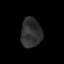
Tissue: skin
Cell type: Epithelial cells
Senescence score: 0.2845
Nuclear area (px): 598
Mean DAPI intensity: 46.856